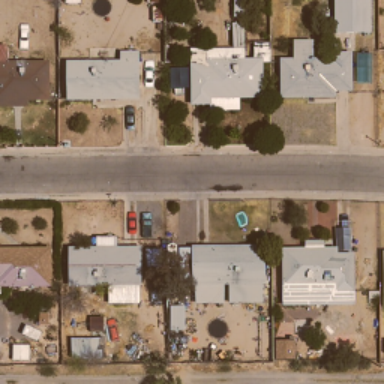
It is a medium residential area .